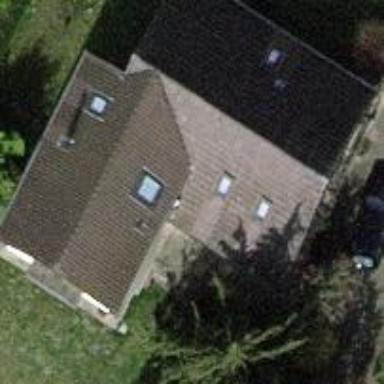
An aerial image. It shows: Simple house.